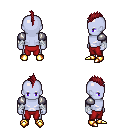
a pixel art fantasy rpg character, male body template, dark elf, purple skin, steel arm armor, red pants, brunette mohawk hairstyle, white cloth bandages, gold boots, four views (front, back, left, right), 2x2 character sprite sheet, small pixel art, hard edges, no anti-aliasing